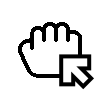
Cursor type: move
OS/theme: linux-notwaita
Variant: white